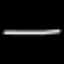
Label: line